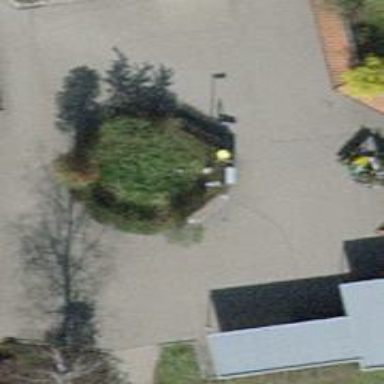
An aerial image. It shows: Post box is visible.